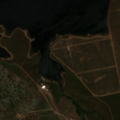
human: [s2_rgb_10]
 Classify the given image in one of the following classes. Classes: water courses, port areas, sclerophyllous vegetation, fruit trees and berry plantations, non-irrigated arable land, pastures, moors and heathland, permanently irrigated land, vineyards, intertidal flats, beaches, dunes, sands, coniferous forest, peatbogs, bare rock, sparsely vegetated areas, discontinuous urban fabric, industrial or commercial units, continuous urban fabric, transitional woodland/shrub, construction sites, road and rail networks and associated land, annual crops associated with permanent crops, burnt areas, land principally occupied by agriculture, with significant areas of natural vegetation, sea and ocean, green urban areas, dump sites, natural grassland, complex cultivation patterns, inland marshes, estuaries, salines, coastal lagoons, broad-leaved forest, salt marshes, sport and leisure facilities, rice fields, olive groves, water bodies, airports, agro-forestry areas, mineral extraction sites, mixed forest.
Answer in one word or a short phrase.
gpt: continuous urban fabric